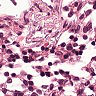
Metastatic tissue present: no